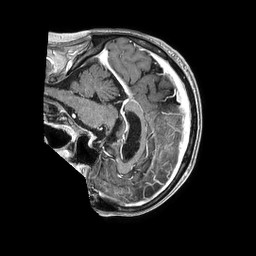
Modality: T1w
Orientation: sagittal
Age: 59
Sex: male
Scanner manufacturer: philips
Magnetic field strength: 1.5 T
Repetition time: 0.007673 s
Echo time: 0.003555 s